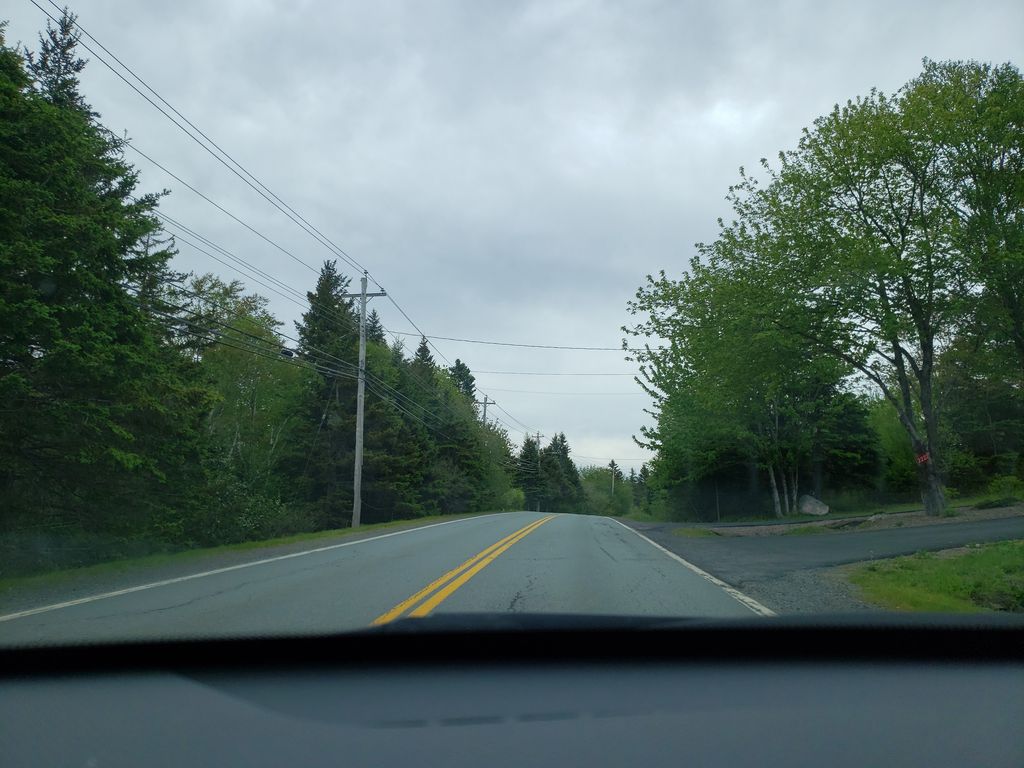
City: halifax